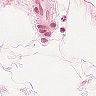
Metastatic tissue present: no